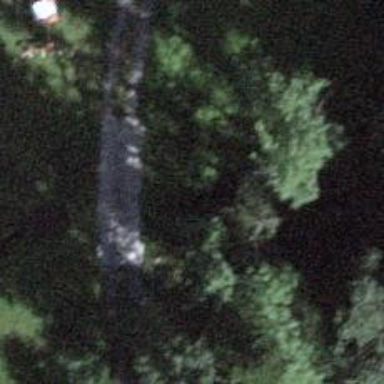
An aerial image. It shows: Culvert tunnel.